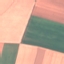
Land use / land cover: AnnualCrop